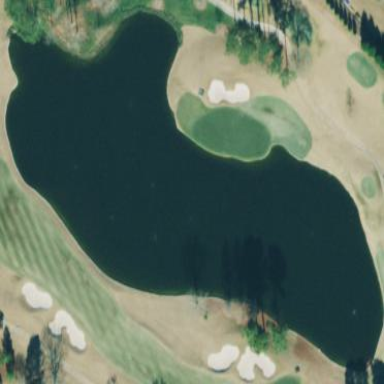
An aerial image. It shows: Scenic view of water hazard on golf course. The natural water feature adds beauty to the landscape.